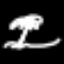
Label: palm tree